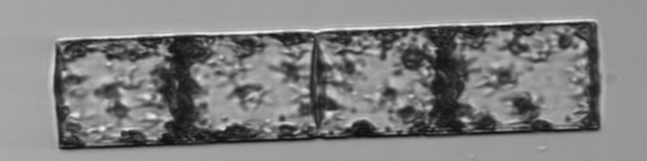
Label: Guinardia_flaccida